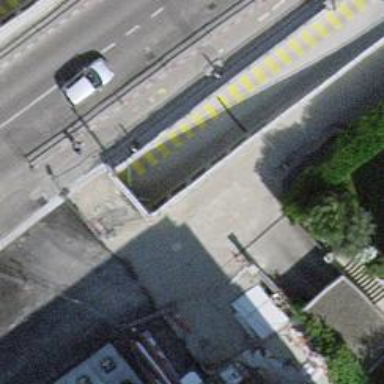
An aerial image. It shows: Retaining wall.